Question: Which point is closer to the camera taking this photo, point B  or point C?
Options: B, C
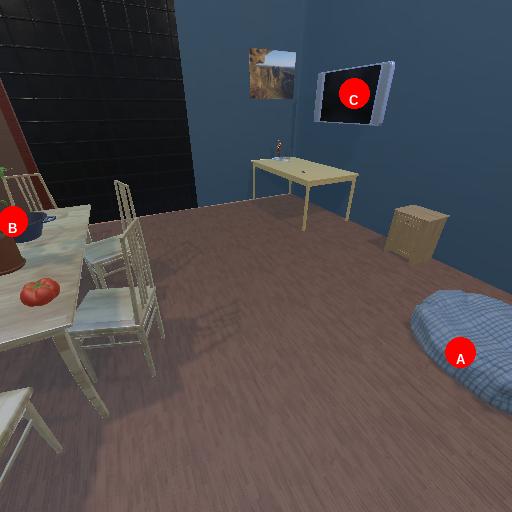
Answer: B